Question: I am working on android with google map marker, look at the images below

I want to change the color of Y & N according to the response, like if it is Y I want the color should be GREEN & if it is N then the color should be RED.
Right now both Y & N are having RED color because I have written following code:
'''
<TextView
android:id="@+id/response"
android:layout_width="wrap_content"
android:layout_height="wrap_content"
android:layout_marginLeft="5dp"
android:layout_toRightOf="@id/response_lbl"
android:textAllCaps="true"
android:textColor="@color/event_response_s"
android:textSize="18sp" />
'''
Where event_response_s = RED.
I tried this by removing the 'android:textColor="@color/event_response_s"'
xml code.
'''
if (marker.getSnippet().equals(currentEvent.getButton_one())) {
response.setTextColor(context.getResources().getColor(R.color.green));
}
else response.setTextColor(context.getResources().getColor(R.color.red));
'''
Value of marker.getSnippet() is either Y or N, depends on the button user will press. I want to check this with currentEvent.getButton_one();, which gives value of 1st button.
Problem here is I am getting correct value of currentEvent.getButton_one() in other class where it is declared but not in other class i.e. CustomInfoWindow. Final condition should check like this: if Y == Y ---> GREEN else RED.
Please let me know if you need more information or to know what else I have tried.
In Event.java:
'''
Intent i = new Intent(getApplicationContext(), MyActivity.class);
i.putExtra("response1", currentEvent.getButton_one());
'''
In MainActivity.java:
'''
String response_1 = getIntent().getStringExtra("response1");
'''
Now from MyActivity.java I have to use response_1 in CustomInfoWinidow.java for comparison:
'''
if (marker.getSnippet().equals(response_1)) {
response.setTextColor(context.getResources().getColor(R.color.green));
} else
response.setTextColor(context.getResources().getColor(R.color.red));
}
'''
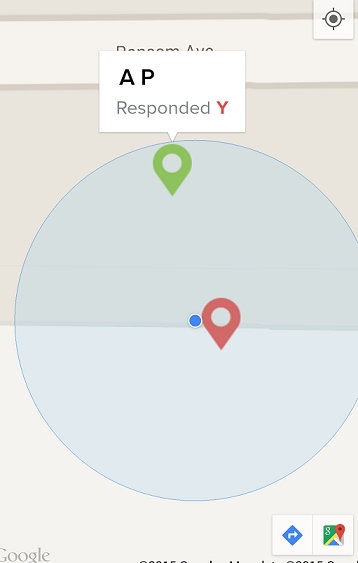
Answer: Edit: Try passing in response_1 into the constructor of 'CustomInfoWindow'
'''
public class CustomInfoWindow implements InfoWindowAdapter {
public static final String DEVICE_ACTIVE = "Device Active";
private String response_1; //Add this as a member variable
//.......
public CustomInfoWindow(Context context, String response_1_custom) {
this.response_1 = response_1_custom; //set the value here
this.context = context;
inflater = (LayoutInflater) LayoutInflater.from(context);
}
public View getInfoContents(Marker marker) {
//........
//Now this should work:
try {
if (marker.getSnippet().equals(response_1)) {
response.setTextColor(context.getResources().getColor(R.color.green));
} else response.setTextColor(context.getResources().getColor(R.color.red));
}catch(Exception e){
}
if (marker.getSnippet().equals(DEVICE_ACTIVE)) {
response.setTextColor(context.getResources().getColor(R.color.red));
}
response.setText(marker.getSnippet());
return view;
}
//.....................
'''
Then in MainActivity.java, pass in 'response_1' when you create the 'CustomInfoWindow':
'''
if (user_id.equalsIgnoreCase(userid)) {
map.setInfoWindowAdapter(new CustomInfoWindow(getBaseContext(), response_1)); //added response_1 to constructor parameter
map.moveCamera(CameraUpdateFactory.newLatLngZoom(PERTH, 12));
}
'''
Original answer:
I got it to work using a combination of a 'InfoWindowAdapter' and a 'MarkerClickListener'.
Basically, you need to set the text color of the snippet in the 'InfoWindowAdapter', and set the color of the 'Marker' in the 'MarkerClickListener'
'''
mGoogleMap.setOnMarkerClickListener(new GoogleMap.OnMarkerClickListener() {
@Override
public boolean onMarkerClick(Marker marker) {
Log.d("marker", "marker click");
String s = marker.getSnippet();
Log.d("marker", "snippet: " + s);
if (s.equals("Y")){
marker.setIcon(BitmapDescriptorFactory.defaultMarker(BitmapDescriptorFactory.HUE_GREEN));
}
else if (s.equals("N")){
marker.setIcon(BitmapDescriptorFactory.defaultMarker(BitmapDescriptorFactory.HUE_RED));
}
return false;
}
});
mGoogleMap.setInfoWindowAdapter(new GoogleMap.InfoWindowAdapter() {
// Use default InfoWindow frame
@Override
public View getInfoWindow(Marker arg0) {
return null;
}
// Defines the contents of the InfoWindow
@Override
public View getInfoContents(Marker arg0) {
View v = getLayoutInflater().inflate(R.layout.customlayout, null);
//set other fields.....
//Snippet:
TextView tSnippet = (TextView) v.findViewById(R.id.snippet);
if (arg0.getSnippet().equals("N")){
tSnippet.setTextColor(Color.RED);
}
else if (arg0.getSnippet().equals("Y")){
tSnippet.setTextColor(Color.GREEN);
}
return v;
}
});
'''
Result: